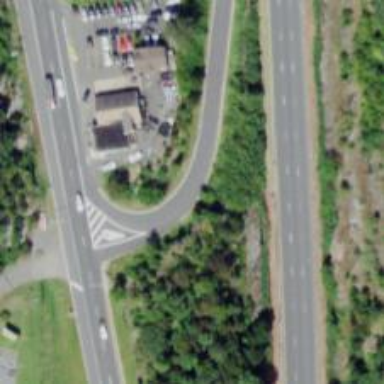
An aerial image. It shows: Trunk link highway.